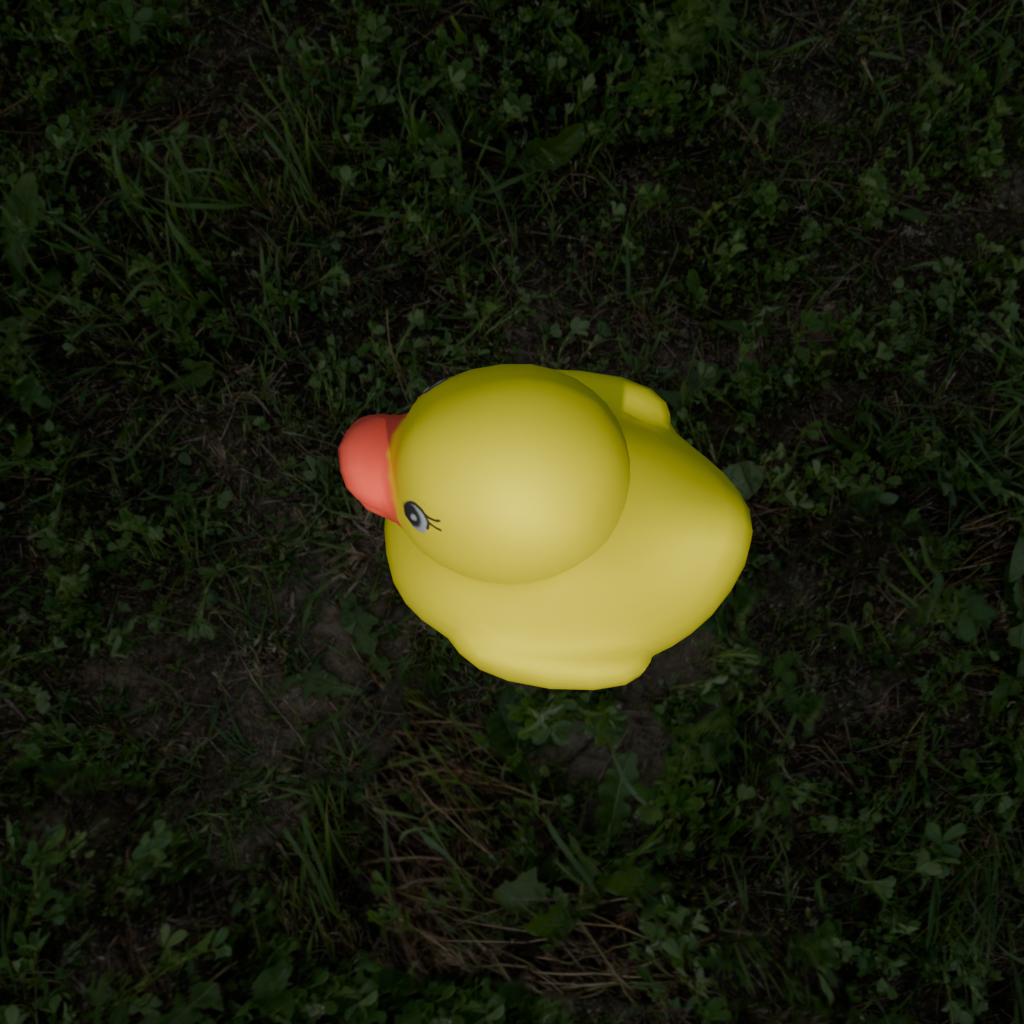
an image of a yellow rubber duck seen from <left_top> in a green field under a cloudy sky at sunset.